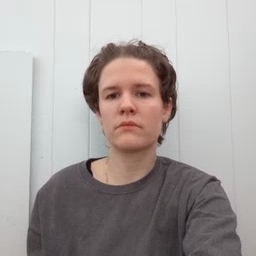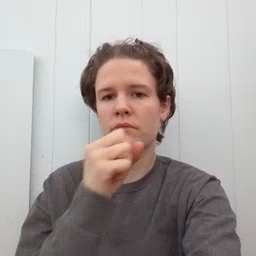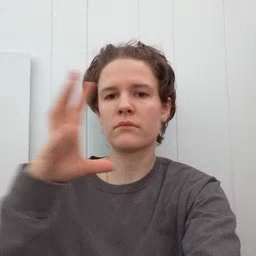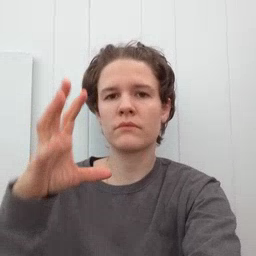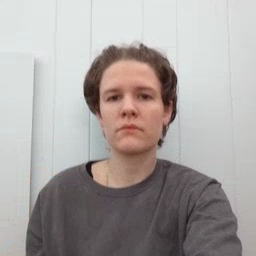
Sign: balloon